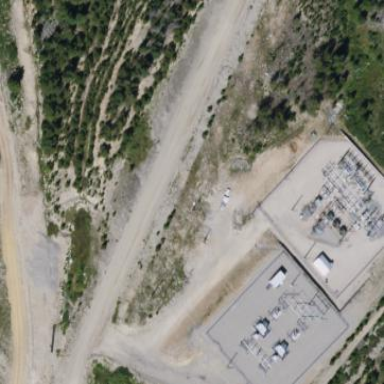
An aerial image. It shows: Substation with fence around it.